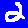
Digit: 2